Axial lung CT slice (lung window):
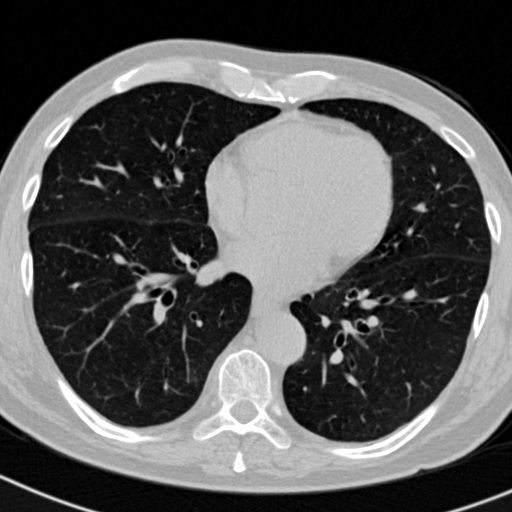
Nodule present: no